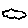
Label: cloud